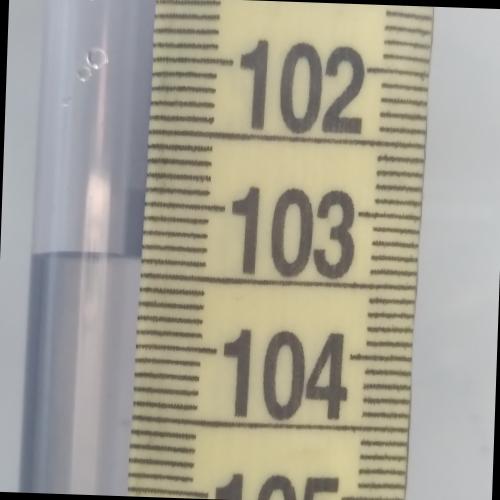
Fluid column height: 103.4 cm